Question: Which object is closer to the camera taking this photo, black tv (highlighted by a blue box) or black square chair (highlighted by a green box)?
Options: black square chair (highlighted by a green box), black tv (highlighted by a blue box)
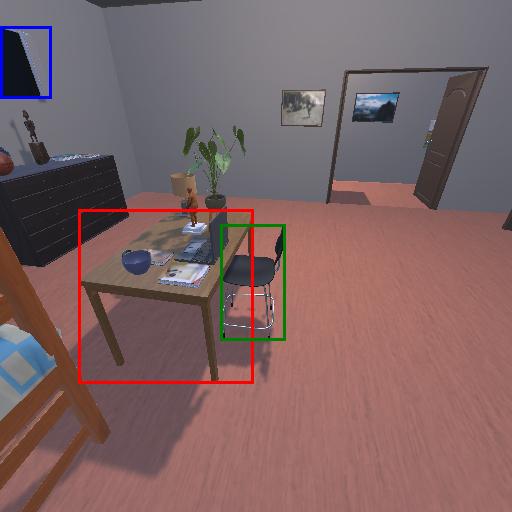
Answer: black square chair (highlighted by a green box)